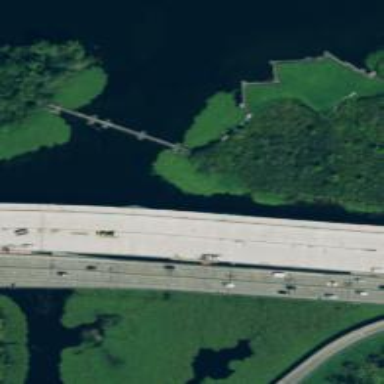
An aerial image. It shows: Floating bridge on the motorway.